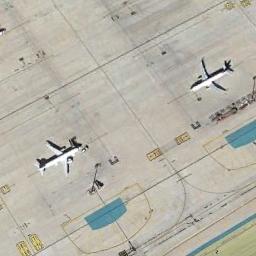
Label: airplane